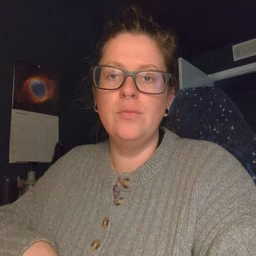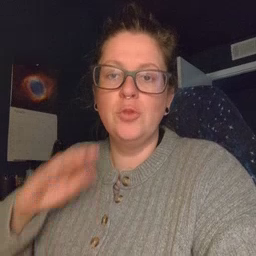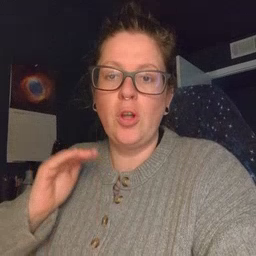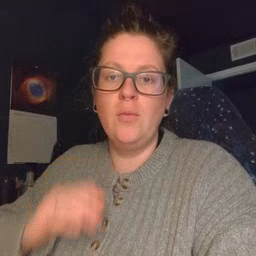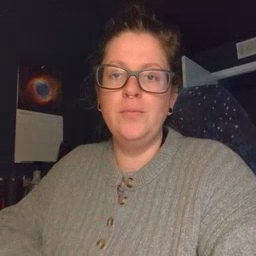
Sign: child